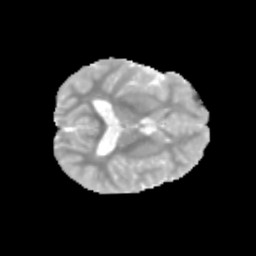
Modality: MD
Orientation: axial
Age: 9
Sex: male
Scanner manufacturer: siemens
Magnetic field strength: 3 T
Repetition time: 3.8 s
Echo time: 0.07 s